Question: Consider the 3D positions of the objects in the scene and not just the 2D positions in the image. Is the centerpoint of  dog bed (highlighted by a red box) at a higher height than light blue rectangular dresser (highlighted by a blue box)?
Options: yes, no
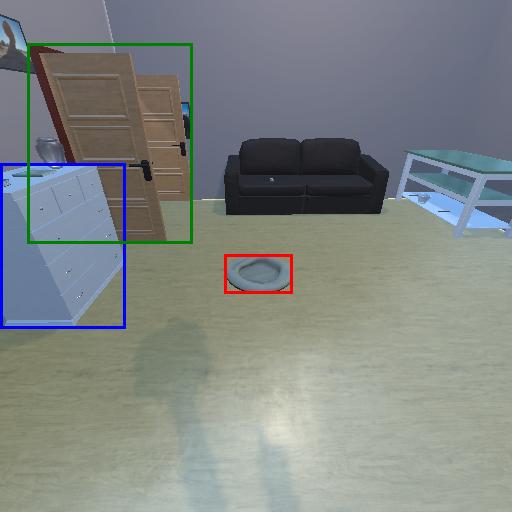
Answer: yes